Aerial crown-view tile of a tropical tree (Barro Colorado Island, Panama), acquired 20250616:
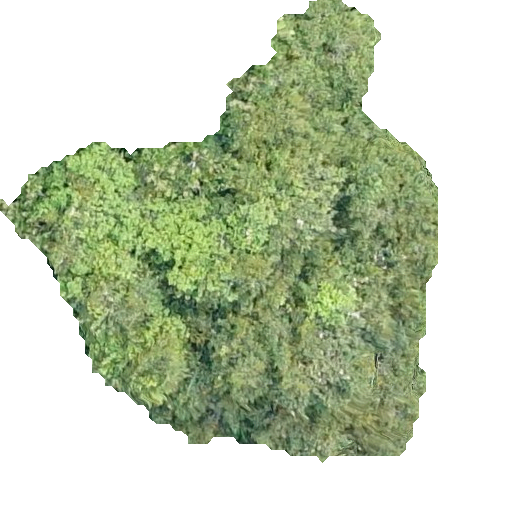
Species: Chrysophyllum cainito
GBIF accepted scientific name: Chrysophyllum cainito
Crown area: 178.932 m²